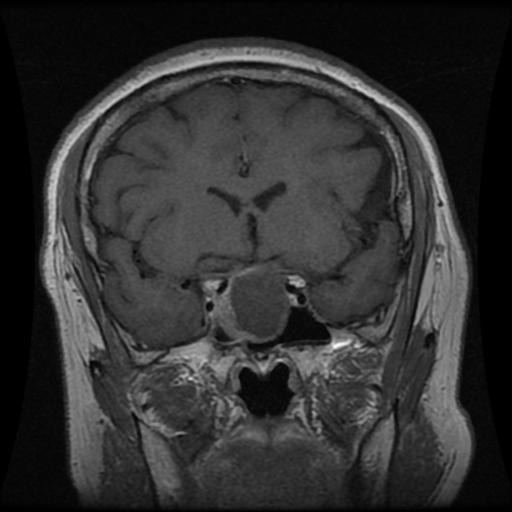
Label: pituitary